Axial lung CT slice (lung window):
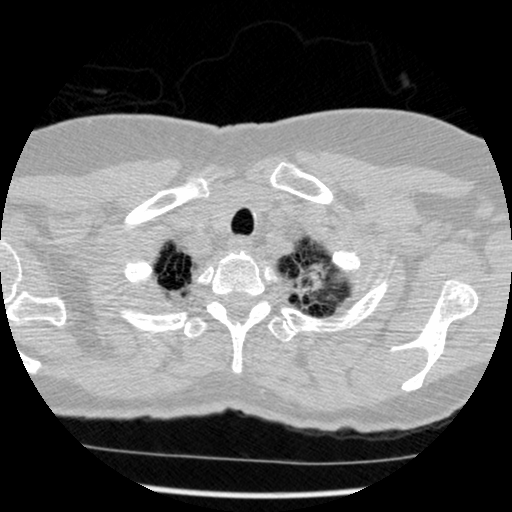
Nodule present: no